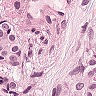
Metastatic tissue present: yes